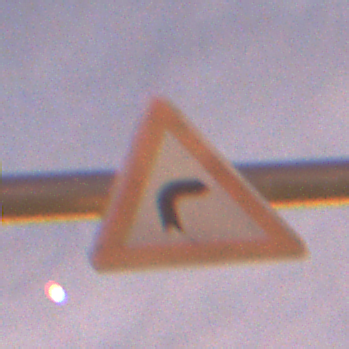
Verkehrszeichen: KurveRechts
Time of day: Night
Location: Outdoor (Suburban)
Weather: PartlyCloudy
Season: NotSpecified
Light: Artificial